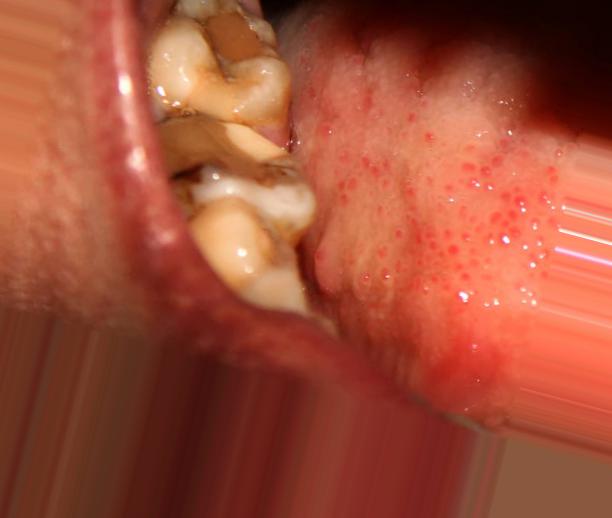
Condition: Caries